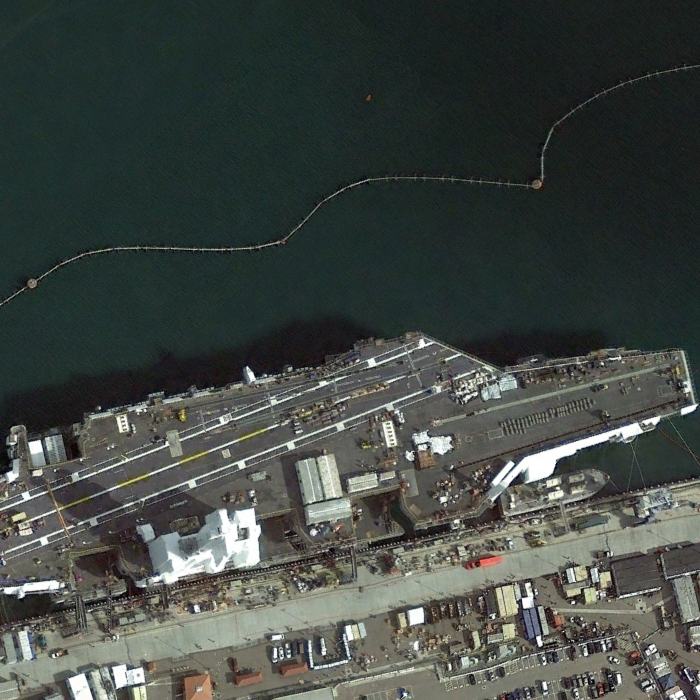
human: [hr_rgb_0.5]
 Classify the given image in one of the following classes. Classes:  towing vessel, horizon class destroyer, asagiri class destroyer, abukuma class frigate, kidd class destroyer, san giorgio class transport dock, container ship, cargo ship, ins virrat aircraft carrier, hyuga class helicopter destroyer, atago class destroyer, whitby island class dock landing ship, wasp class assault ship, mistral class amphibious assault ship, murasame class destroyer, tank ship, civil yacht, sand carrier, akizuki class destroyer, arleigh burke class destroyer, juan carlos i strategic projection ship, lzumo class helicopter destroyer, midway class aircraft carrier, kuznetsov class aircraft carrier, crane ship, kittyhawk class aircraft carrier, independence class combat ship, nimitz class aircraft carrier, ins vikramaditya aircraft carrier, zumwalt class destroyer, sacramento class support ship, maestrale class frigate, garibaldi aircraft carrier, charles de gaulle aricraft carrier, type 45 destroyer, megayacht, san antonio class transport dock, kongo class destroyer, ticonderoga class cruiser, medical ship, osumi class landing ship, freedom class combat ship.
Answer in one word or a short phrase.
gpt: Nimitz class aircraft carrier